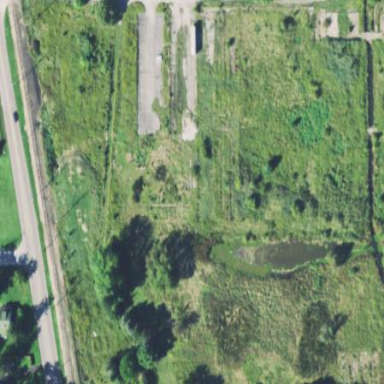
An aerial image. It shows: Brownfield site.